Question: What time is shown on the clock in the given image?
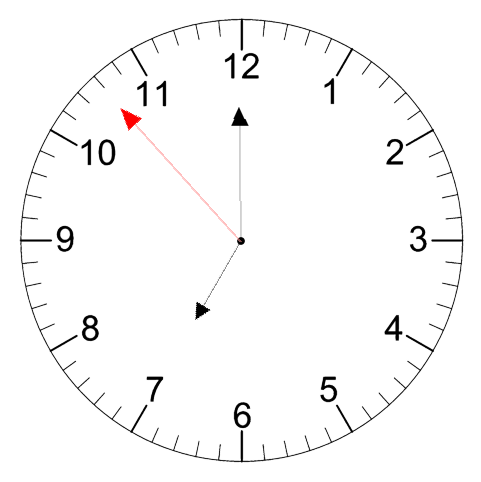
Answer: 06:59:53